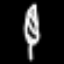
Label: leaf